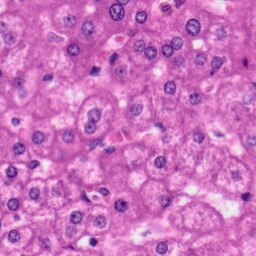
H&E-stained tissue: Liver